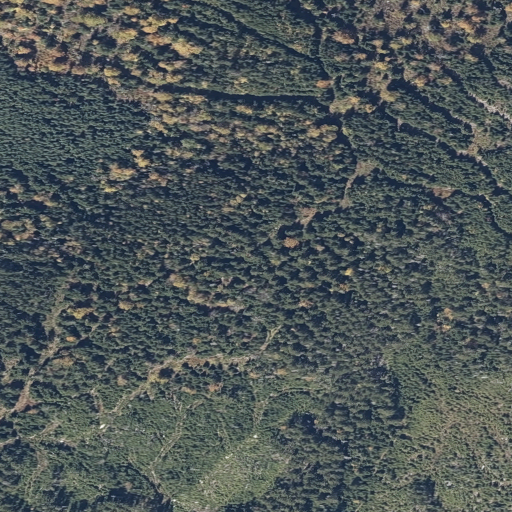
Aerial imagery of mountain in Maine named Parlin Mountain containing evergreen forest, mixed forest, and shrub